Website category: phone
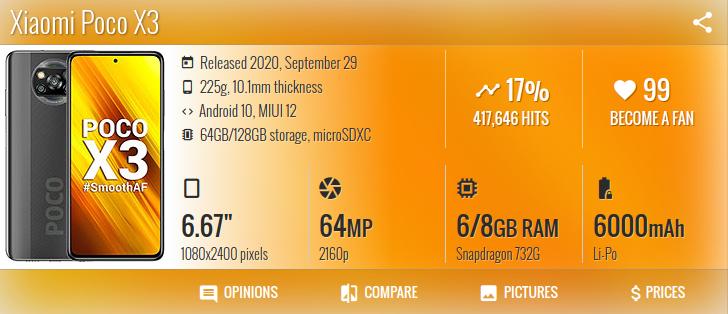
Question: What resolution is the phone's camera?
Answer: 2160p

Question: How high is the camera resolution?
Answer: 2160p

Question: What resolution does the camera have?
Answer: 2160p

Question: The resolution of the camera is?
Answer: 2160p

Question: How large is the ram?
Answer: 6/8 GB RAM

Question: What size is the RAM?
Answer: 6/8 GB RAM

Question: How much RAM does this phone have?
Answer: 6/8 GB RAM

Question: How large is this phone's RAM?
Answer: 6/8 GB RAM

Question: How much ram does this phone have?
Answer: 6/8 GB RAM

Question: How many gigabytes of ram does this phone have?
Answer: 6/8 GB RAM

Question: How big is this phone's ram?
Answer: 6/8 GB RAM

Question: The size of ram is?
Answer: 6/8 GB RAM

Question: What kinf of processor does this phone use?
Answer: Snapdragon 732G

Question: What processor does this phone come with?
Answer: Snapdragon 732G

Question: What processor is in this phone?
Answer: Snapdragon 732G

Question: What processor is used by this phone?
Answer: Snapdragon 732G

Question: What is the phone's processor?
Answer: Snapdragon 732G

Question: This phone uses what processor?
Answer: Snapdragon 732G

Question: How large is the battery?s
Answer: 6000 mAh

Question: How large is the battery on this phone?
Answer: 6000 mAh

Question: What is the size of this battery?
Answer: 6000 mAh

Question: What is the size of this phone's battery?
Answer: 6000 mAh

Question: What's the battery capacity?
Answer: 6000 mAh

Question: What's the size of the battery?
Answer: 6000 mAh

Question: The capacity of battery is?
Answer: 6000 mAh